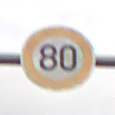
Verkehrszeichen: Geschwindigkeit80
Umgebung: Outdoor, Suburban
Tageszeit: MorningAfternoon
Wetter: Overcast
Licht: Natural
Jahreszeit: NotSpecified
Kontrast: LowContrast